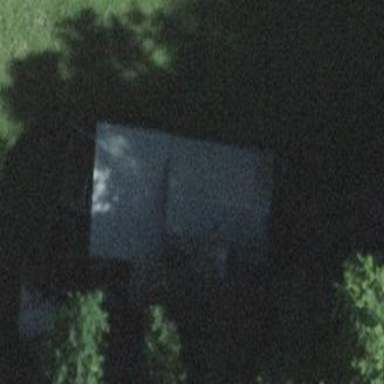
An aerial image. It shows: Rural barn.